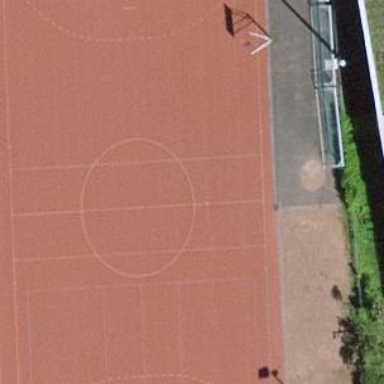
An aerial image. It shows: Multi-sport pitch for leisure activities.